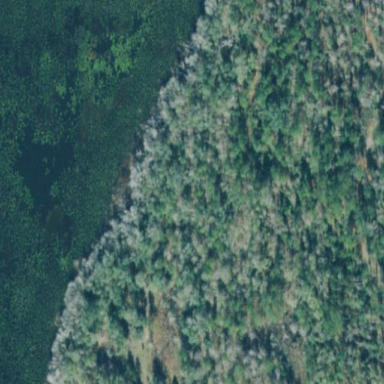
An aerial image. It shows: Mixed leaf woodland.